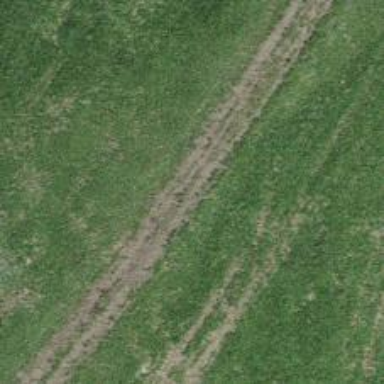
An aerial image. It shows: Bridleway.